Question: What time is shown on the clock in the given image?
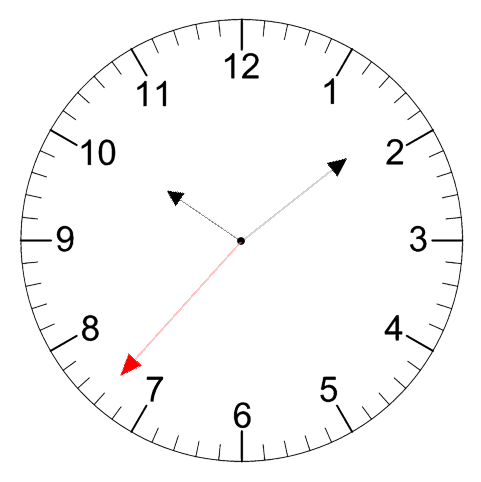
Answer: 10:08:37